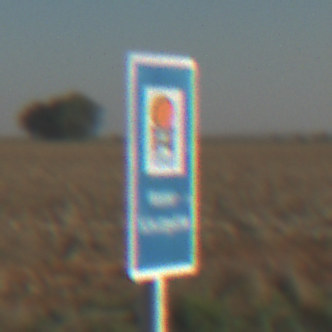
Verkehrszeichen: Wasserschutzgebiet
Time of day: SunriseSunset
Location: Outdoor (Nature)
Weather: Clear
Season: NotSpecified
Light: Natural